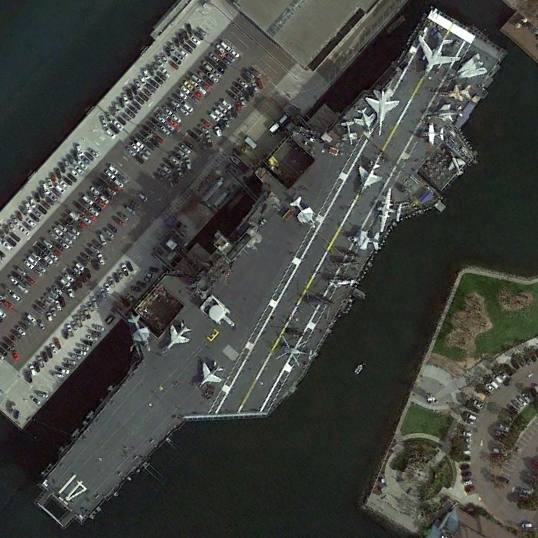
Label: aircraft_carrier